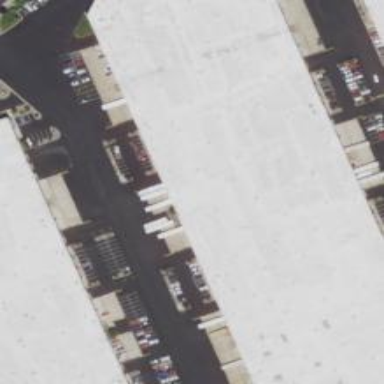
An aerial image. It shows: Warehouse building.